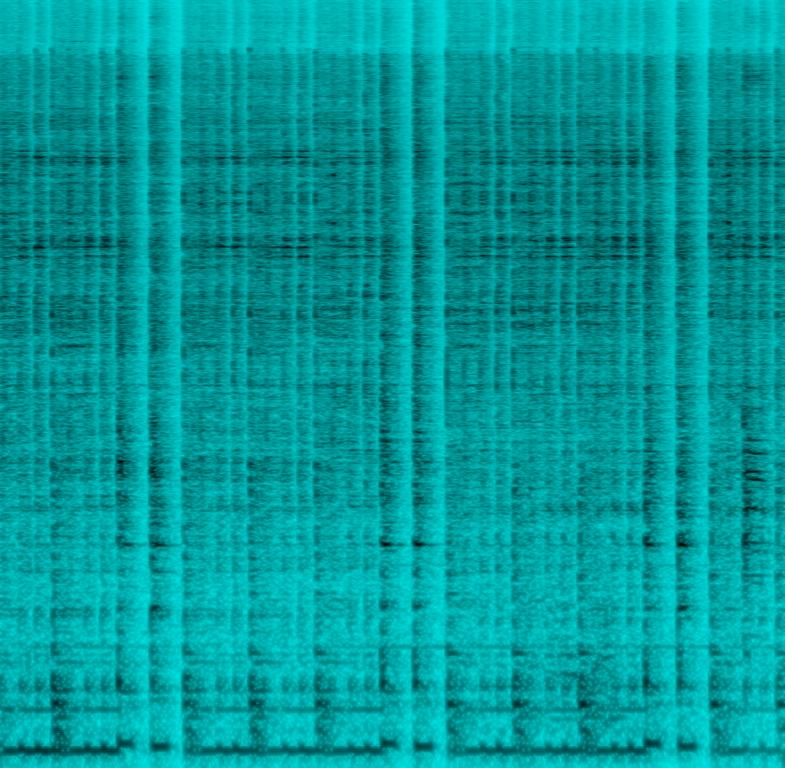
This is an electronic DJ set in the style of Jamaican reggae music. There is a DJ performing over a track that has a groovy beat being played by the electric guitar and the electronic drums. There is a tropical atmosphere. Samples could be lifted from this recording to be used in the beat-making.